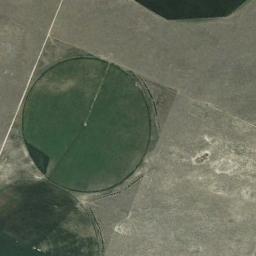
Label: circular_farmland